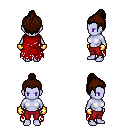
a pixel art fantasy rpg character, female body template, dark elf, purple skin, red tattered cape, red pants, brown short topknot hairstyle, gold gloves, four views (front, back, left, right), 2x2 character sprite sheet, small pixel art, hard edges, no anti-aliasing